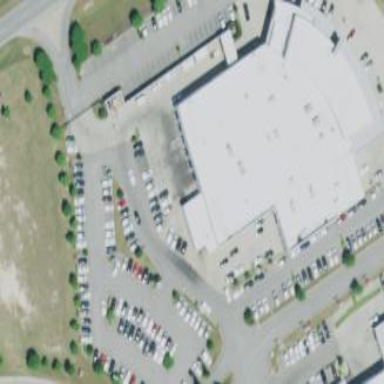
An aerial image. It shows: Building that houses car shop.